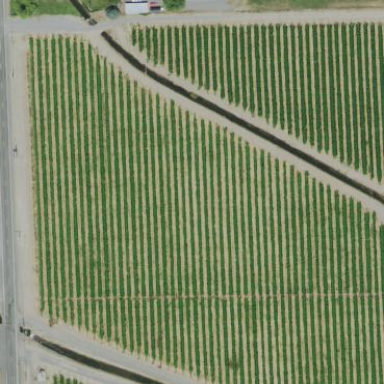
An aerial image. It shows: Orchard.